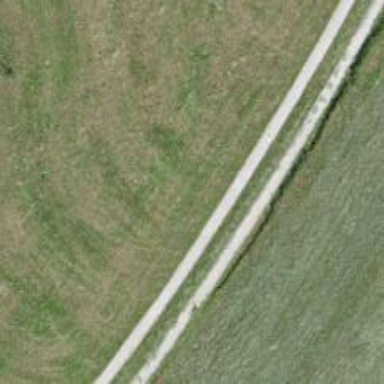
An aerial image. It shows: Unpaved service road.